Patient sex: M
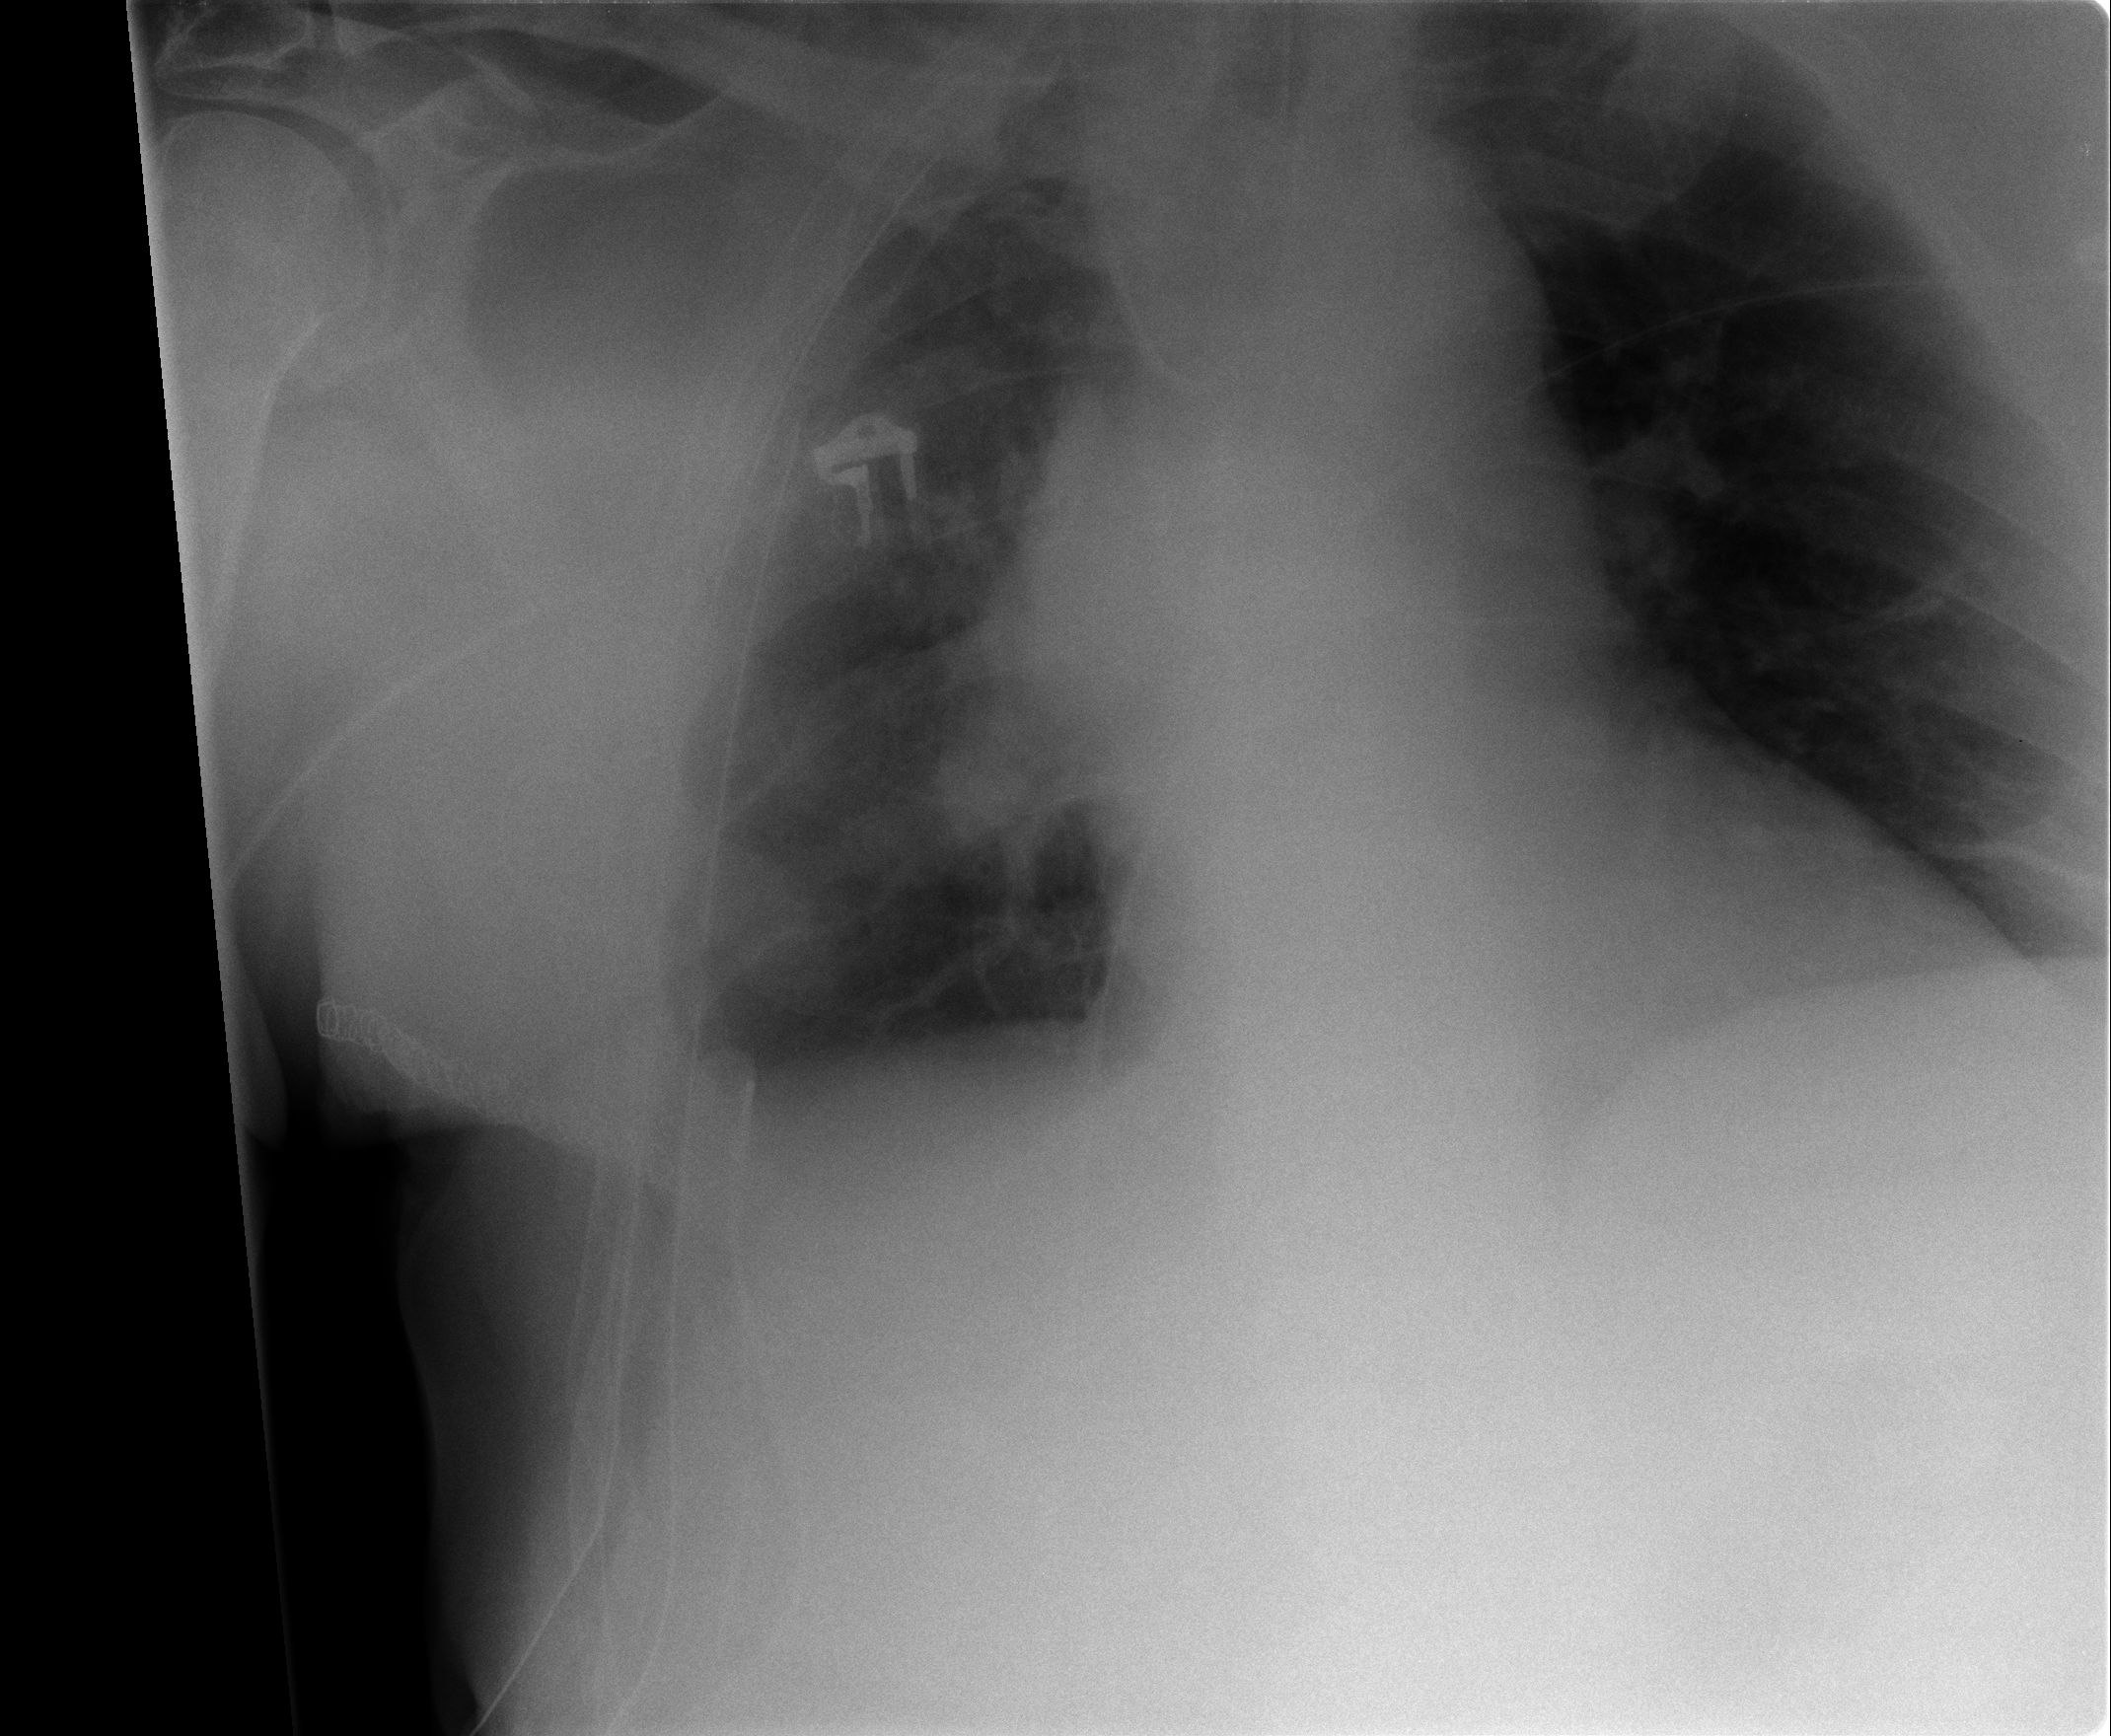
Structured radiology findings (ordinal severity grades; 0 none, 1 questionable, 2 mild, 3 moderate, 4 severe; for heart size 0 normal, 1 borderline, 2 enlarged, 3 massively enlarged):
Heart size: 0
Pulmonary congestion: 2
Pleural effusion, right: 2
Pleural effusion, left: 0
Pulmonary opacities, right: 0
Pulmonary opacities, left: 0
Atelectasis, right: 2
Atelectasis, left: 2